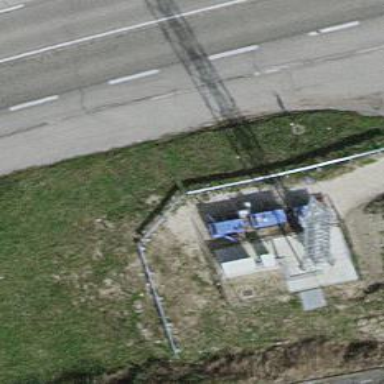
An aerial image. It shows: Man-made mast used for communication purposes.